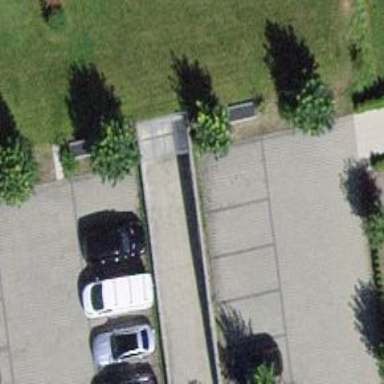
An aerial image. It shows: Parking entrance.